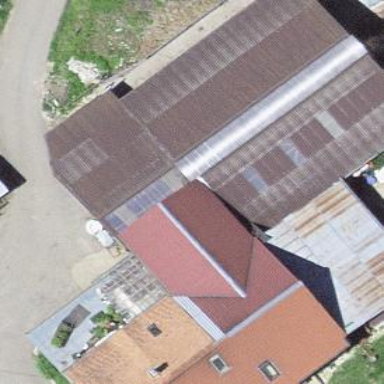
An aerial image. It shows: Farm auxiliary building.